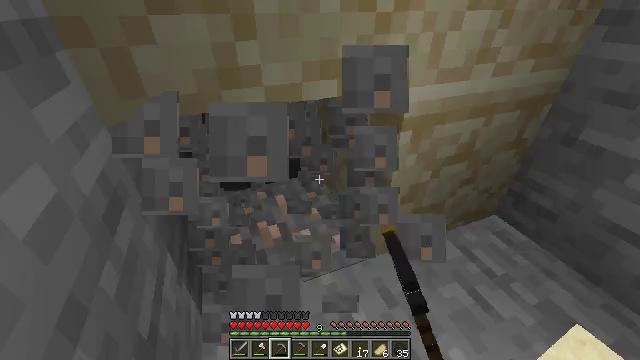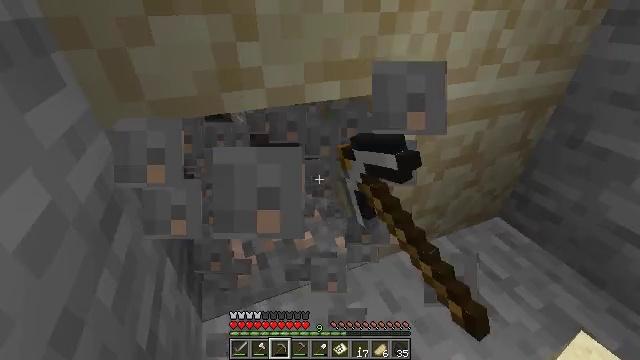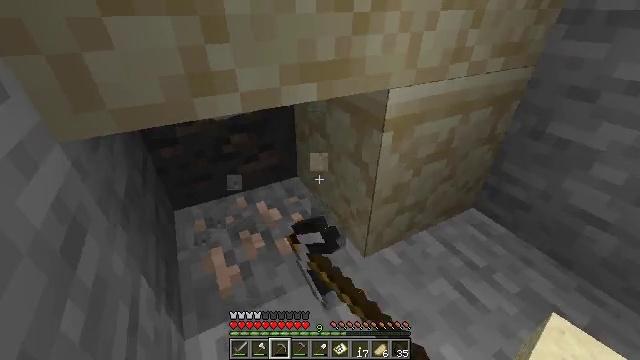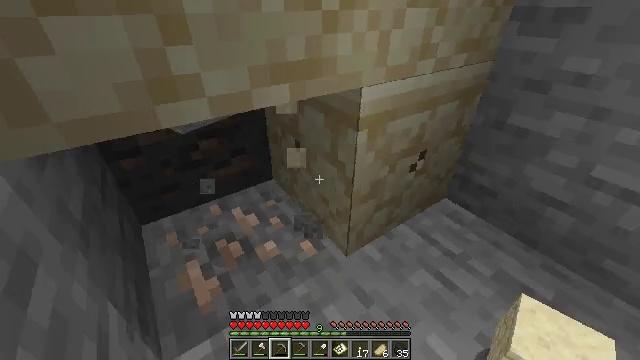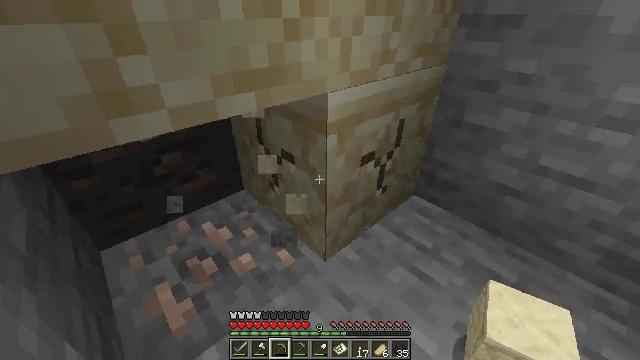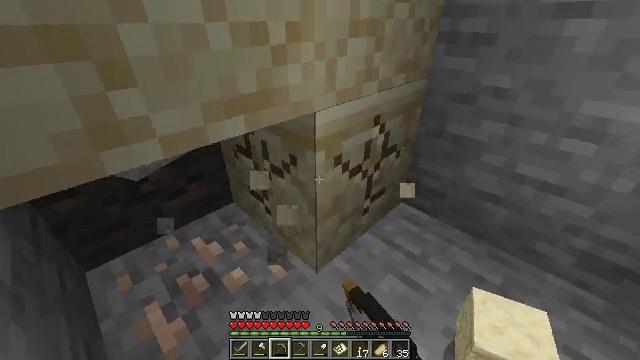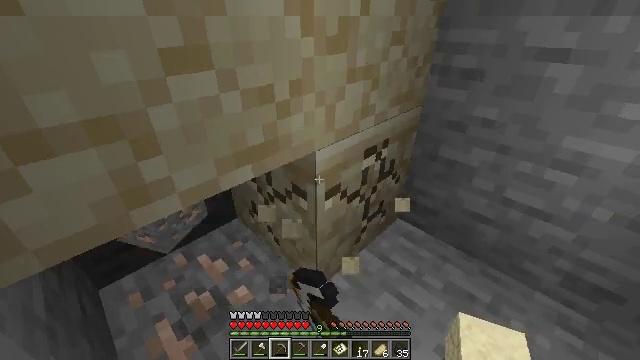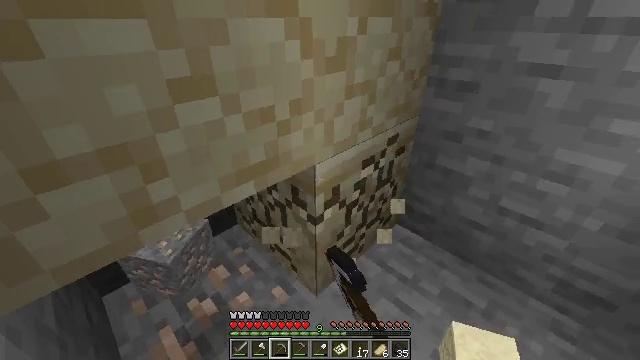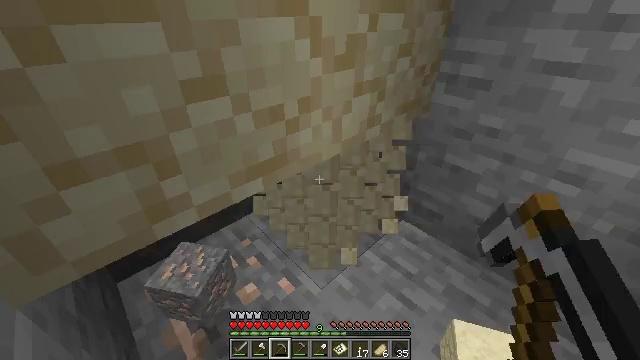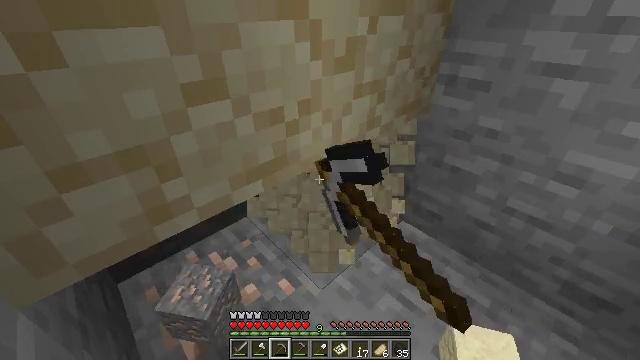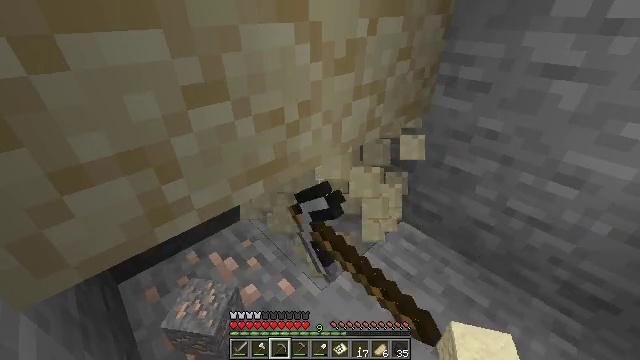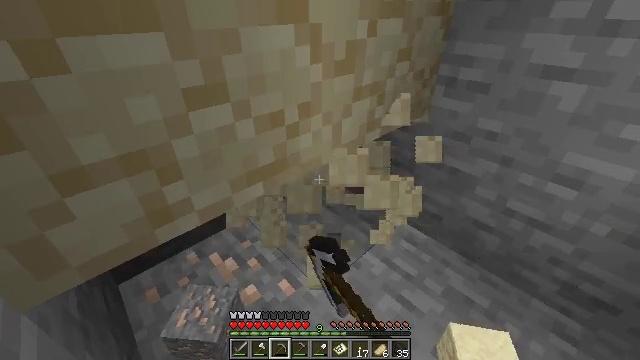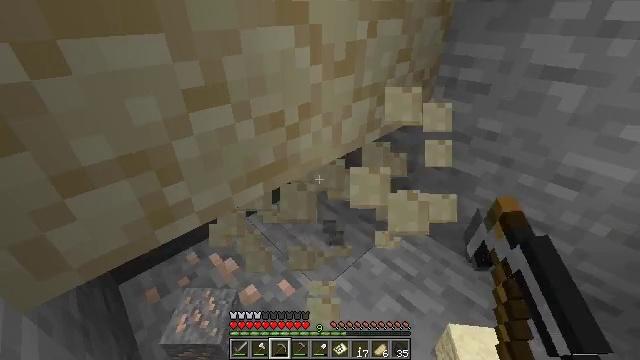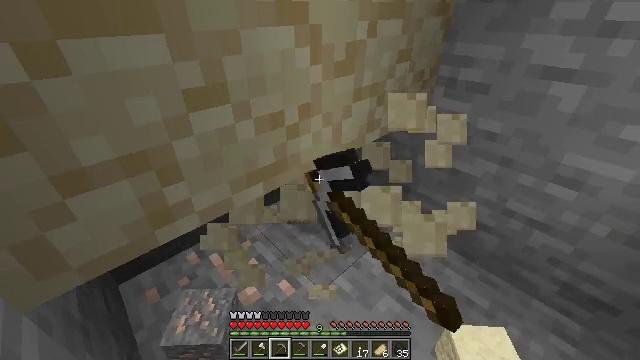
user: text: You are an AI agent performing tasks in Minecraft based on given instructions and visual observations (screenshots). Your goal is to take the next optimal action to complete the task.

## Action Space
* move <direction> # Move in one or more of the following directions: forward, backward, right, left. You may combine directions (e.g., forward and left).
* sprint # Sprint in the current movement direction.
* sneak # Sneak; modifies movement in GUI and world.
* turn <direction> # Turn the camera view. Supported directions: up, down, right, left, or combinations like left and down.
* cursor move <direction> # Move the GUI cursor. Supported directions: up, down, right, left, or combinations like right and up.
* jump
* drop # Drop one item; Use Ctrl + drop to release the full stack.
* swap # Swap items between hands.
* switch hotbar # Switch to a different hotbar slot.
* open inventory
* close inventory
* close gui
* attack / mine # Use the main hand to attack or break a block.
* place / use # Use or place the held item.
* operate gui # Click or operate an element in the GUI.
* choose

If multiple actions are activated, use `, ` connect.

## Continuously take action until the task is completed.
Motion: motion action
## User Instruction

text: Attack the sandstone to break it.
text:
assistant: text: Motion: move left, sneak, attack / mine
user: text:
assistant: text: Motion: move left, sneak, turn right, attack / mine
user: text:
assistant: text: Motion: sneak, turn right, attack / mine
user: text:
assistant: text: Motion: turn right and up, attack / mine
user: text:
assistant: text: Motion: turn right and up, attack / mine
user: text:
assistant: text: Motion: attack / mine
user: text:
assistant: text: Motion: attack / mine
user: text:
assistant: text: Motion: turn left and down, attack / mine
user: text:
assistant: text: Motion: attack / mine
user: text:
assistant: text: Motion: attack / mine
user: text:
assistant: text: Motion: attack / mine
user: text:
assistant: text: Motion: attack / mine
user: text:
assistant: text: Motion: attack / mine
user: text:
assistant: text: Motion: attack / mine